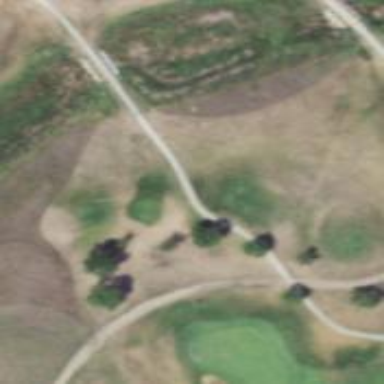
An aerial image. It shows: Driveway service road designed for golf carts.